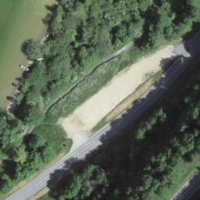
EUNIS habitat code: 55
Species observed at this site:
Lysimachia punctata
Menyanthes trifoliata
Filipendula ulmaria